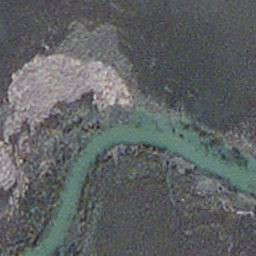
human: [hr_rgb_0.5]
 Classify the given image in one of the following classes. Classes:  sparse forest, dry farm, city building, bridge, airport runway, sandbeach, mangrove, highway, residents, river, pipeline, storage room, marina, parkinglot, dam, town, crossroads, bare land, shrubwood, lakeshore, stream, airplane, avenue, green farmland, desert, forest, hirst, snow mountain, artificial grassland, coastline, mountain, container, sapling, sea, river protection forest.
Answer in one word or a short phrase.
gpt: stream